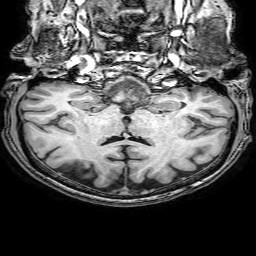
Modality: T1w
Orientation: sagittal
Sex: male
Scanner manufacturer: philips
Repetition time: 0.008212 s
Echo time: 0.00379 s